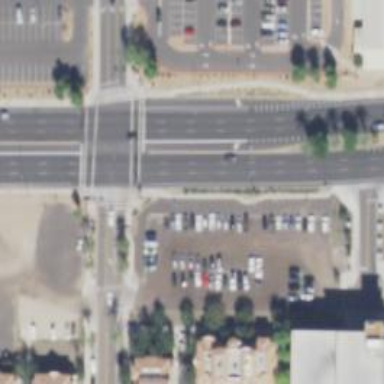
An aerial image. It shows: Solid stop line on the road.